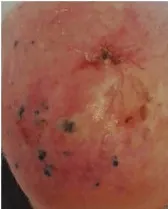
Evolution of the lesions. 17 months after the second ECT and after 15 cycles of anti-PD1.
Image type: medical_photograph (skin_photograph)